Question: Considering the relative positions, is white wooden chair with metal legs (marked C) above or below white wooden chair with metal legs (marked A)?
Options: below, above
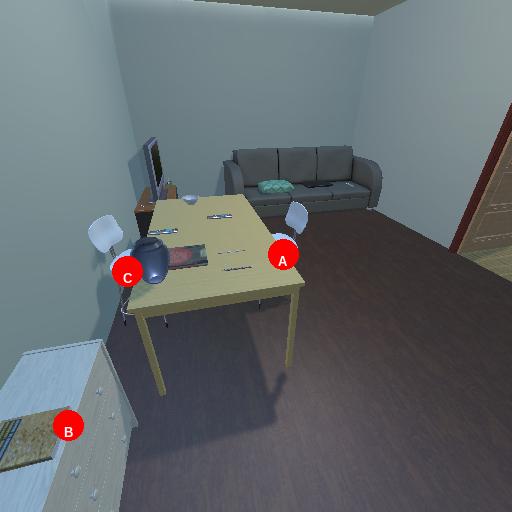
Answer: below